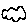
Label: cloud